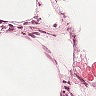
Metastatic tissue present: no